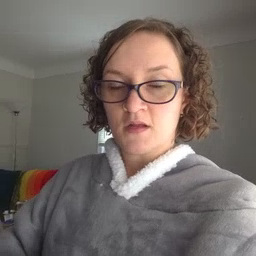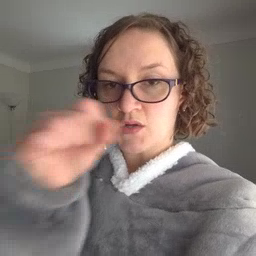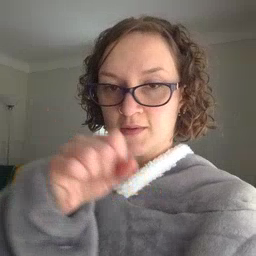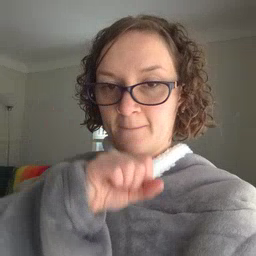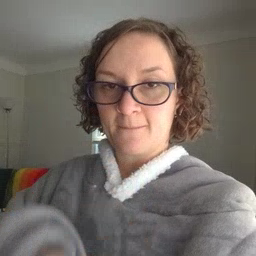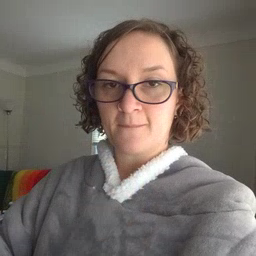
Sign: icecream